Question: I am unable to load a text file in MATLAB. The code I'm using is:
'''
y=load('AllReadings.txt')
'''
Which produces the error:

The text file contents are:
'''
Heart Rate (BPM) GSR Respiration Rate Ambient Temperature
inf 495 49.96 3
inf 495 49.96 3
inf 495 23.03 7
inf 496 23.03 7
inf 495 23.03 7
inf 496 23.03 11
7.68 496 23.03 11
7.68 496 23.03 14
7.68 496 23.03 14
7.68 496 23.03 15
7.68 496 23.03 14
'''
> (Editor's note: the source data is delimited using a combination of tabs and spaces, which is not visible in the rendered output, but can be seen when editing the question.)
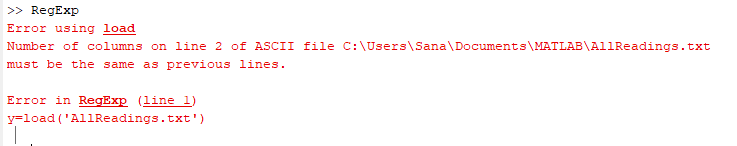
Answer: I tested it on R2019a, and such a text file can be imported correctly using <URL>:
'''
>> y = importdata('AllReadings.txt')
y =
struct with fields:
data: [11x4 double]
textdata: {'Heart Rate (BPM) GSR Respiration Rate Ambient Temperature'}
>> y.data
ans =
Inf <PHONE> 49.9600 3.0000
Inf <PHONE> 49.9600 3.0000
Inf <PHONE> 23.0300 7.0000
Inf <PHONE> 23.0300 7.0000
Inf <PHONE> 23.0300 7.0000
Inf <PHONE> 23.0300 11.0000
7.6800 <PHONE> 23.0300 11.0000
7.6800 <PHONE> 23.0300 14.0000
7.6800 <PHONE> 23.0300 14.0000
7.6800 <PHONE> 23.0300 15.0000
7.6800 <PHONE> 23.0300 14.0000
'''